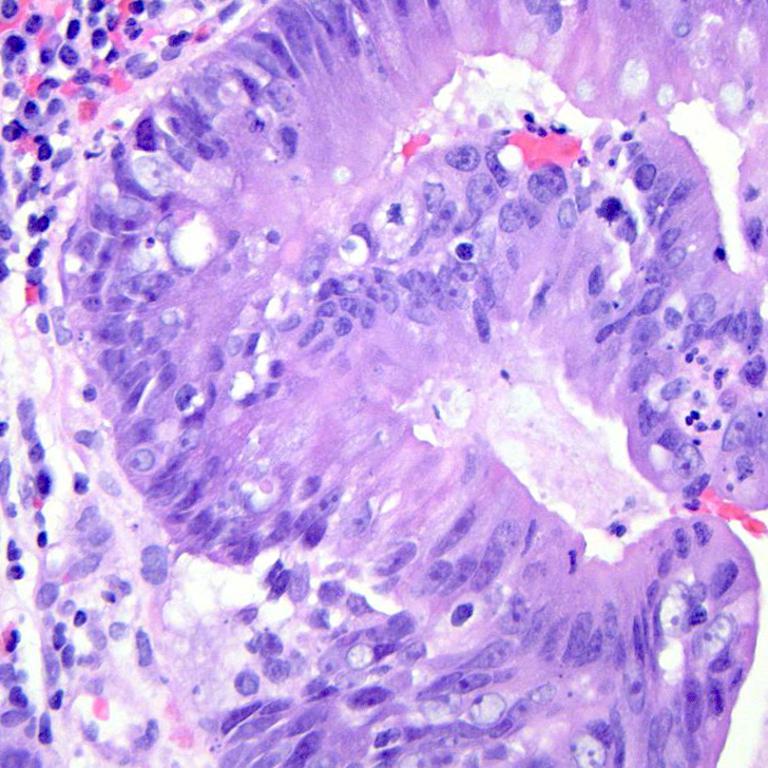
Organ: colon
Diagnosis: adenocarcinomas